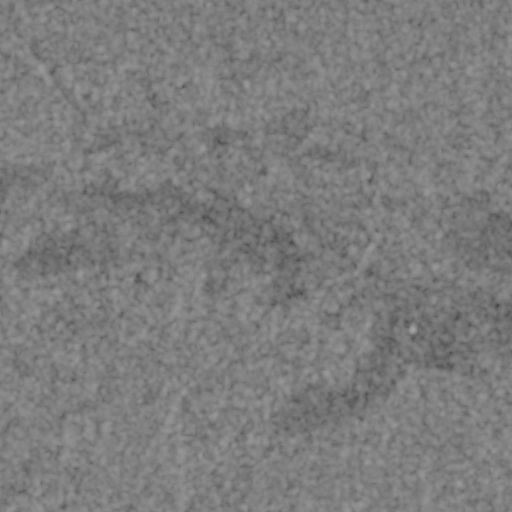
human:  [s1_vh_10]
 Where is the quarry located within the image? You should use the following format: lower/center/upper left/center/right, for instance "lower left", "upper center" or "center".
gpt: The quarry is located in the center of the image.
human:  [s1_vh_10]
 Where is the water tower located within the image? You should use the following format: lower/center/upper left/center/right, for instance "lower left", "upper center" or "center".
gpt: The water tower is located in the center right of the image.
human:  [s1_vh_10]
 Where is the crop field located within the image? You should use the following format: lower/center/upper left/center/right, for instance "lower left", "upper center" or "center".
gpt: There is no crop field in the image.

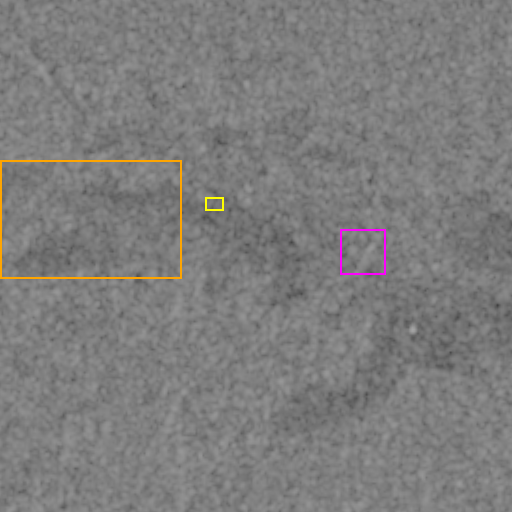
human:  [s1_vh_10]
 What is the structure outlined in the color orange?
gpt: The structure outlined in orange is a crop field.
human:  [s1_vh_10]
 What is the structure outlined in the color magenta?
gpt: The structure outlined in magenta is a park.
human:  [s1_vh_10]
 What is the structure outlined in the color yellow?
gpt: The structure outlined in yellow is a quarry.
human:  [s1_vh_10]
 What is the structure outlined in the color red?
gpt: There is no red outline.